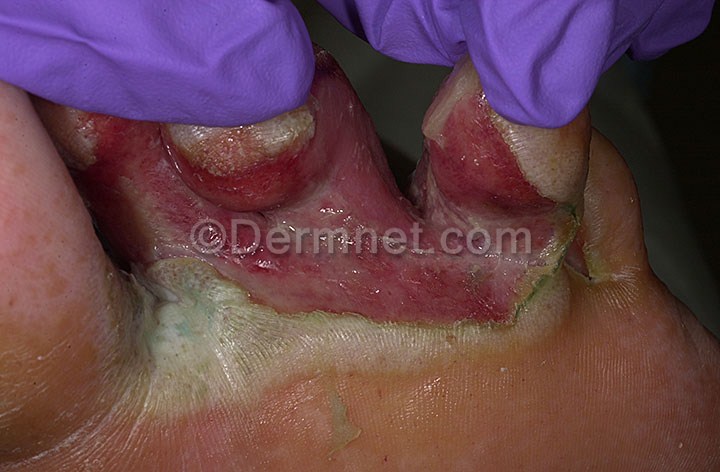
Disease: Cellulitis Impetigo and other Bacterial Infections